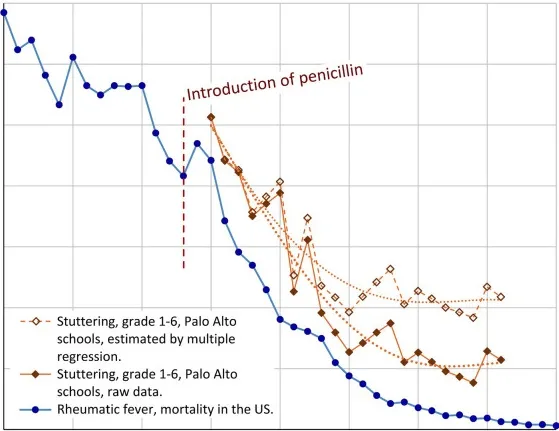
Result of multiple regression analysis of the possible confounding effect of the increasing number of students in Palo Alto schools, hypothetically resulting in reduced detection rate for stuttering. The unfilled diamonds show the stuttering data adjusted according to the multiple regression model, with the possible effect of an increasing number of students on the rate of detection of stuttering students removed, resulting in a more conservative estimate of a decline of stuttering. The correlation between the mortality due to rheumatic fever, and the prevalence of stuttering, according to the multiple regression, is r = 0.92, with p = 1E-9.
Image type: chart (chart)